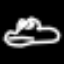
Label: frog